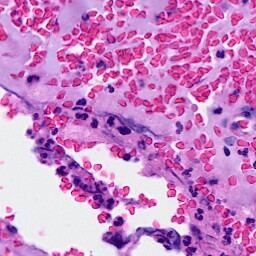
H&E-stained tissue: Breast